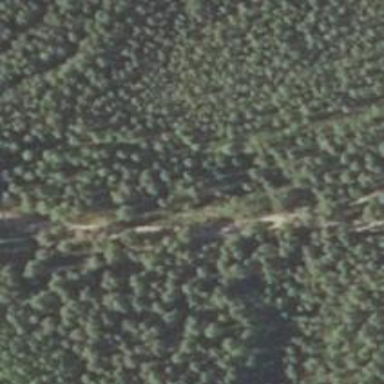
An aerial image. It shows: Path with excellent trail visibility.